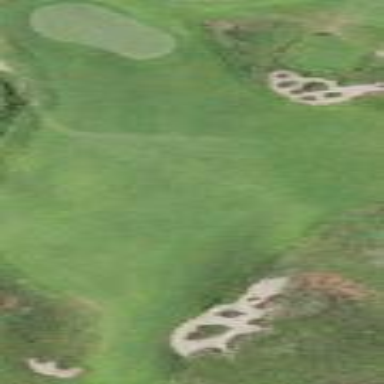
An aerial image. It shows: Golf fairway in the image.